Question: In <URL> I have a View listing a weekly top of players.
It works well enough :-) On the top I have a search field. Also when you click a player name in the list, another View is pushed - displaying more info for that user:

I have 2 annoyances: when I pop the player details View and return back to the View shown in the above screenshot -
1. The search field is empty
2. The List ist scrolled all the way up again
Any advice please on how to save/restore those 2 values best?
I save those values as static variables for now...
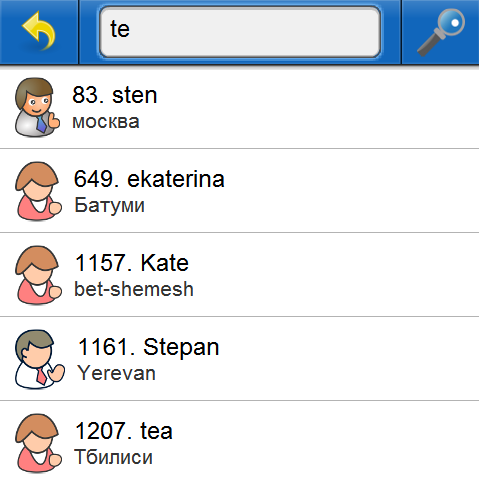
Answer: I also used static variables for this, another way would be the create a value object for your view. What I mostly do is:
-
Works for me ;-)